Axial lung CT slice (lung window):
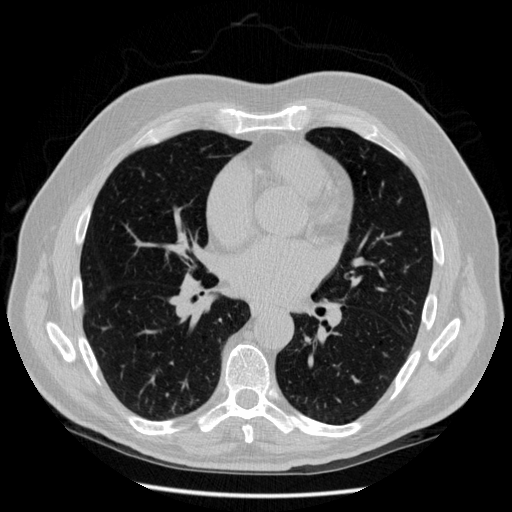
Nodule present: no